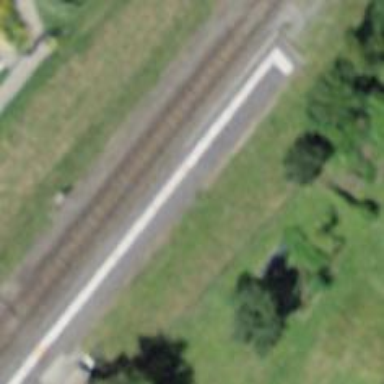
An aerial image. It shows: Platform for public transport and railway.